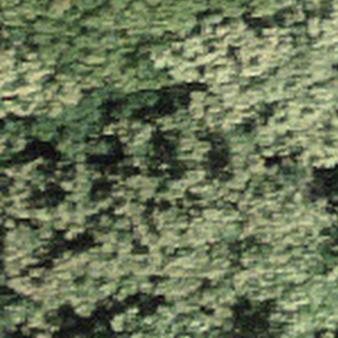
Label: other